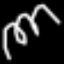
Label: squiggle